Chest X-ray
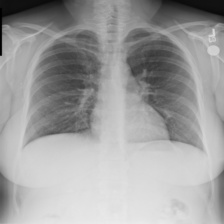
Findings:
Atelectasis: negative
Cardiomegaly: negative
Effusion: negative
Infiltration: negative
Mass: negative
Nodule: negative
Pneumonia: negative
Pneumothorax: negative
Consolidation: negative
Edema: negative
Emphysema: negative
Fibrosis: negative
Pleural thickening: negative
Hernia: negative